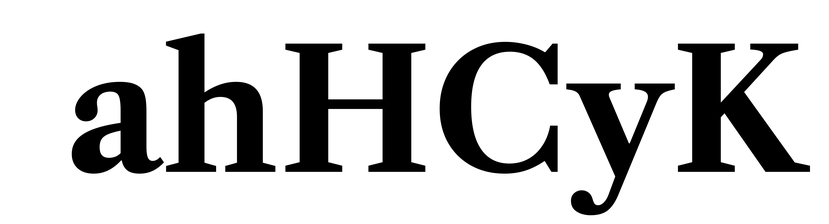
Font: LibreCaslonText_Bold